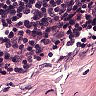
Metastatic tissue present: no